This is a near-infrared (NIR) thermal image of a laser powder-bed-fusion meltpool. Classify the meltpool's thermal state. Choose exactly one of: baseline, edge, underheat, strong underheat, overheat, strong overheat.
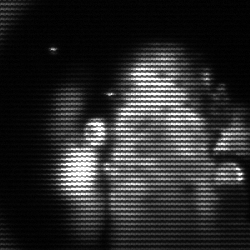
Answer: strong underheat